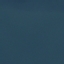
Land use / land cover class: SeaLake